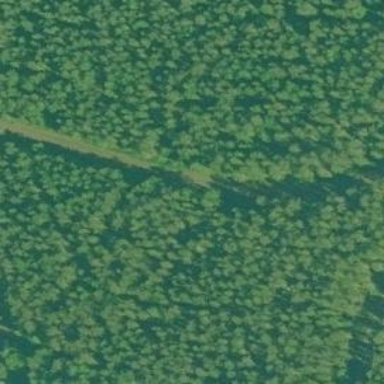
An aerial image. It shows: Forest area.